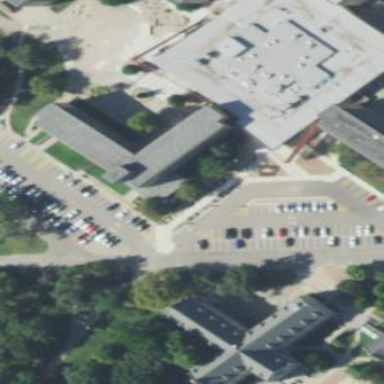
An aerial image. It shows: View of university building.